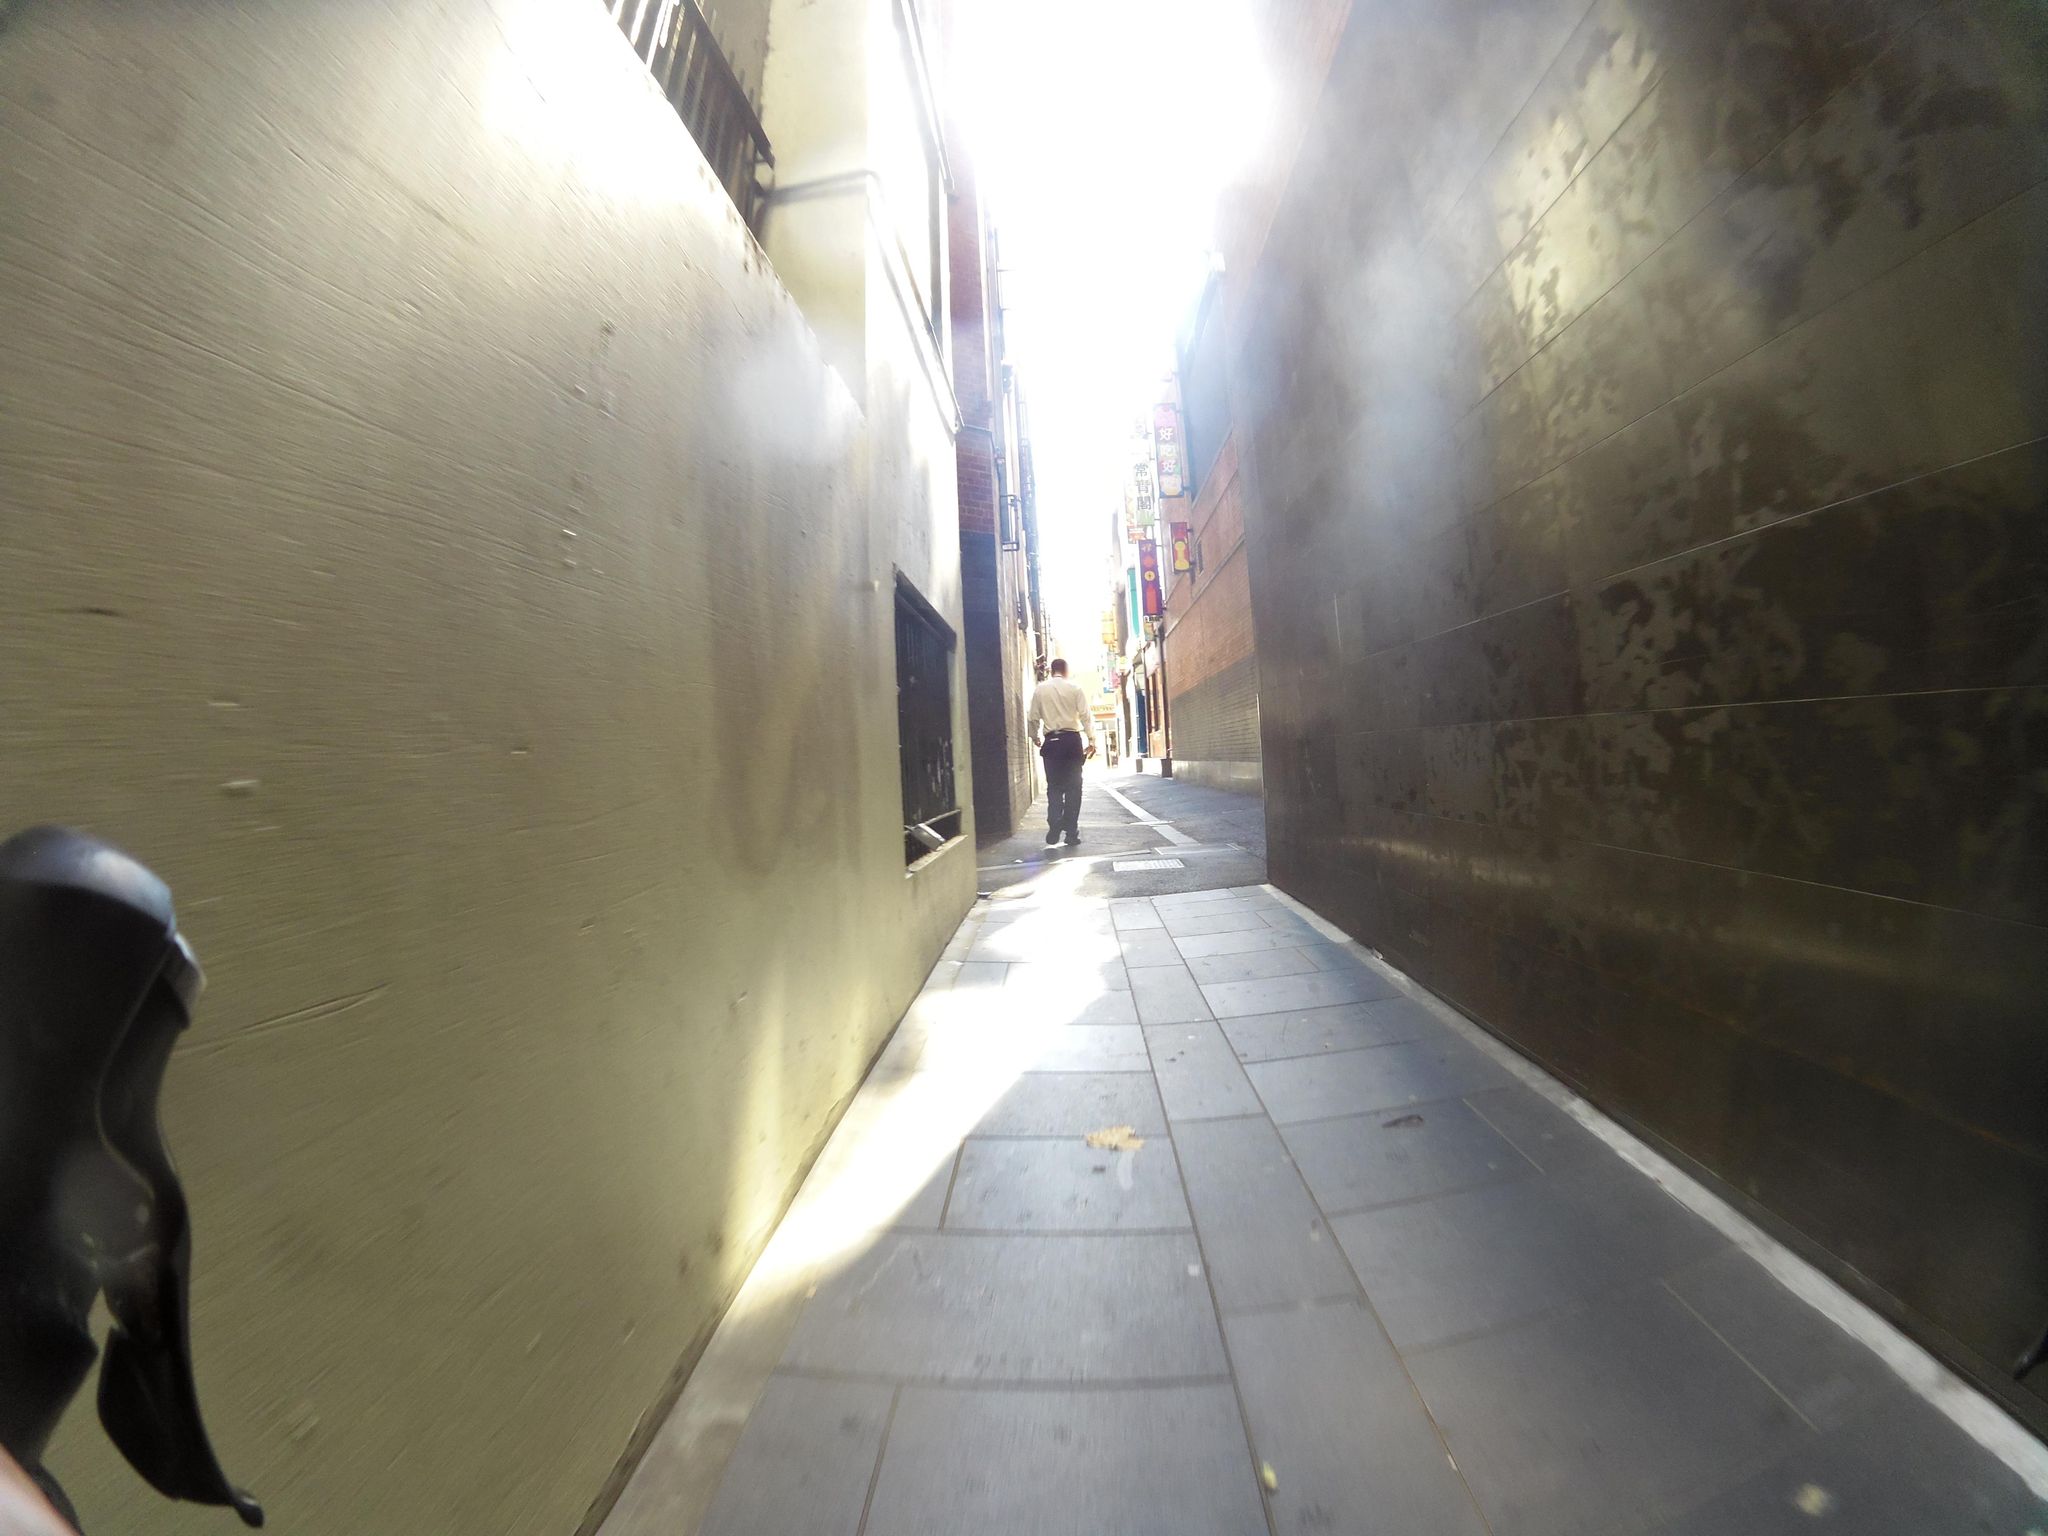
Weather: clear
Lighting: day
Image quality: slightly poor
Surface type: walking surface
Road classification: pedestrian, service
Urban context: urban centre
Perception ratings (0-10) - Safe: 1.03, Lively: 2.01, Beautiful: 6.91, Boring: 1.64, Depressing: 3.23, Wealthy: 5.28